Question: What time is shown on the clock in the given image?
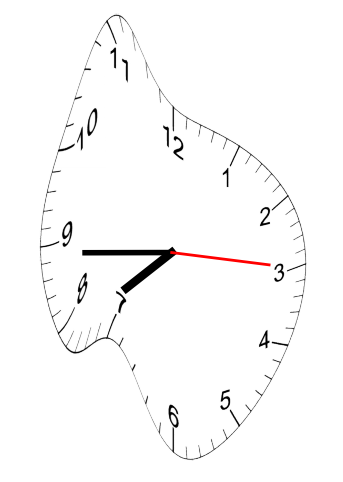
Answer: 07:44:15